Question: I'm trying to center my list with images inside a div. This is what I'm getting (icons way too small and not centered).

this is the css ive got and the html
'''
<div id="social">
<ul>
<li><img src="img/footertwitter.png" alt="placeholder+image"></li>
<li><img src="img/footerfacebook.png" alt="placeholder+image"></li>
<li><img src="img/footeremail.png" alt="placeholder+image"></li>
</ul>
</div>
#social {
margin: 0 auto;
text-align: center;
width: 90%;
max-width: 1140px;
position: relative;
}
#social ul {
/*margin: 0 0 3em 0!important;*/
padding: 0!important;
}
#social ul li {
list-style-type: none;
display: inline-block;
margin-left: 1.5em;
margin-right: 1.5em;
}
'''
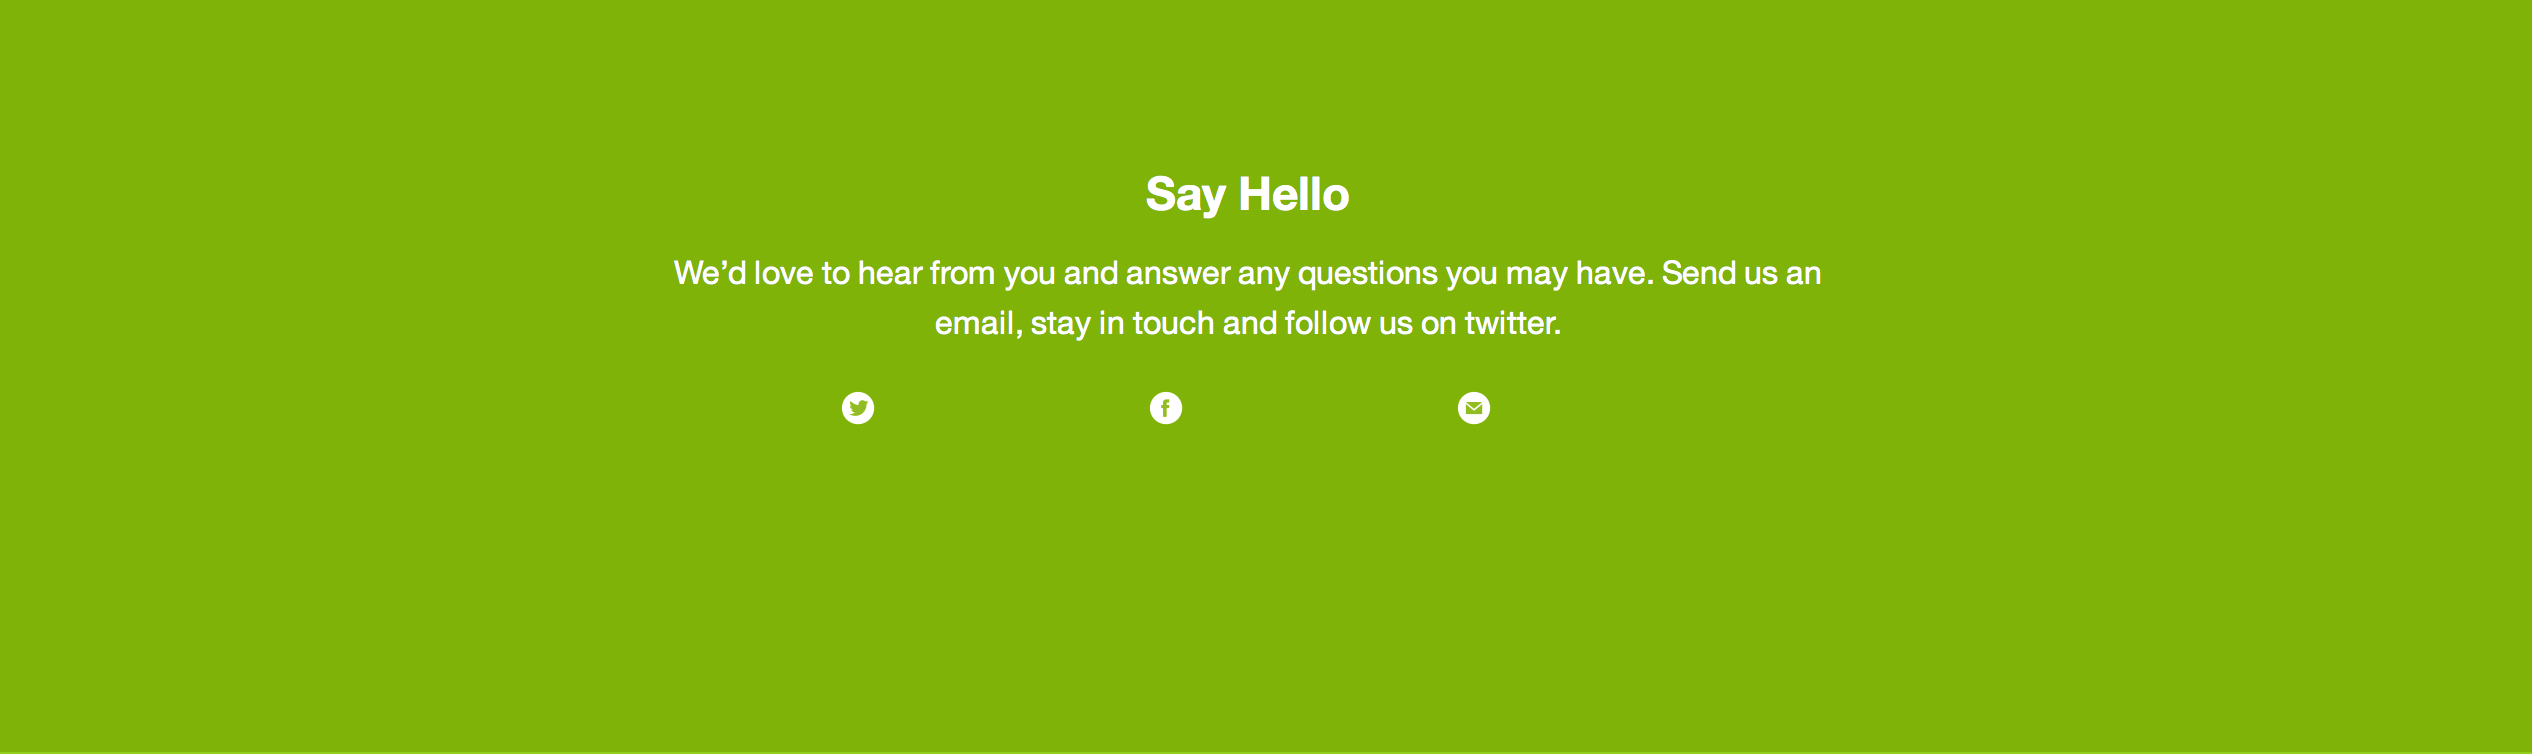
Answer: In your rule for the 'ul' consider setting the display property to block and the margins to auto. If I understand correctly what you're trying to accomplish, that should center things for you while retaining the margins you assigned.
The updated CSS would look like:
'''
#social
{
margin: 0 auto;
text-align: center;
width: 90%;
max-width: 1140px;
position: relative;
}
#social ul
{
padding: 0;
margin:auto;
display: block;
}
#social ul li
{
list-style-type: none;
display: inline-block;
margin-left: 1.5em;
margin-right: 1.5em;
}
'''
This <URL> shows the changes in action. Hope that helps.